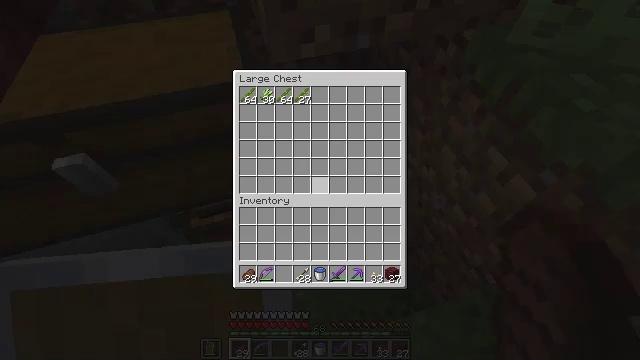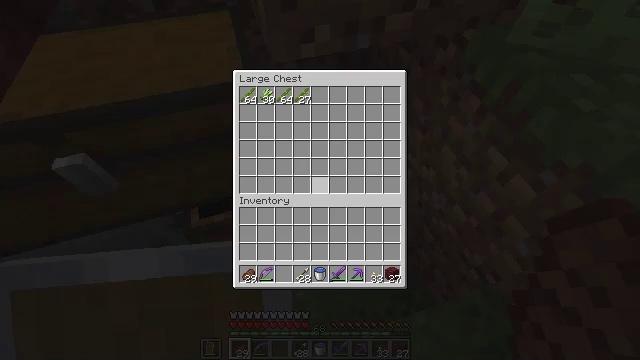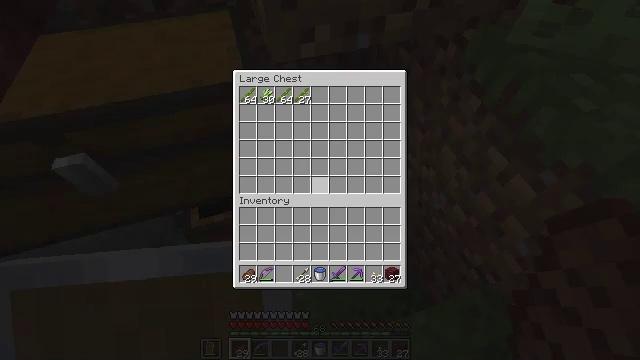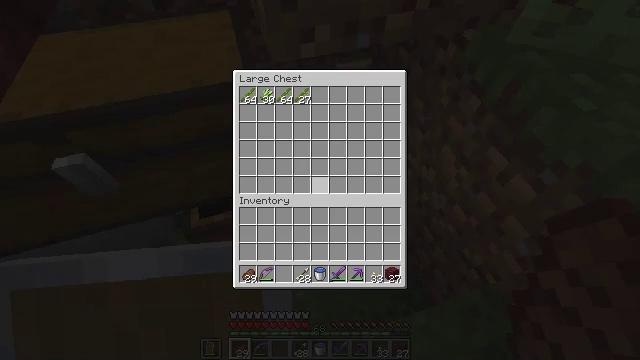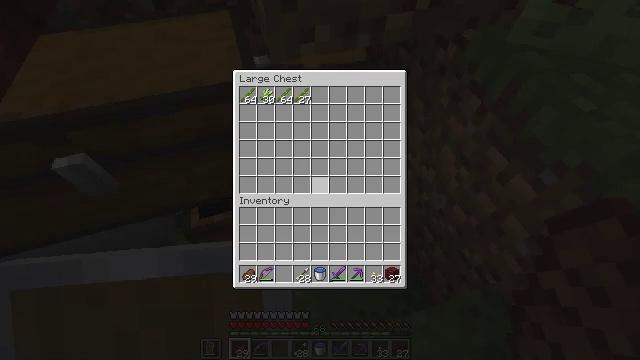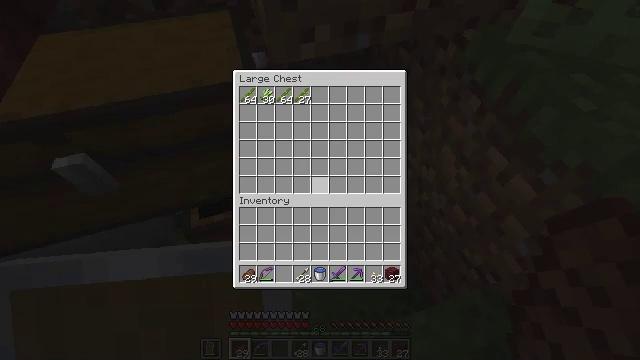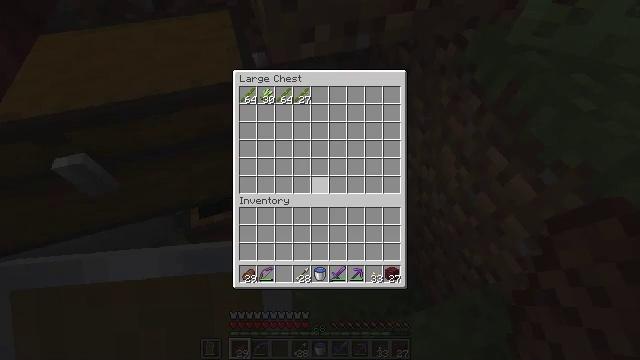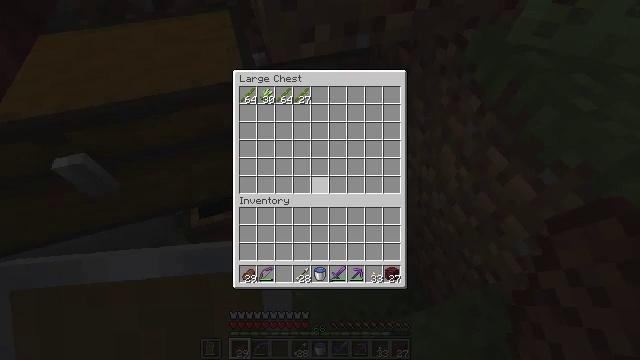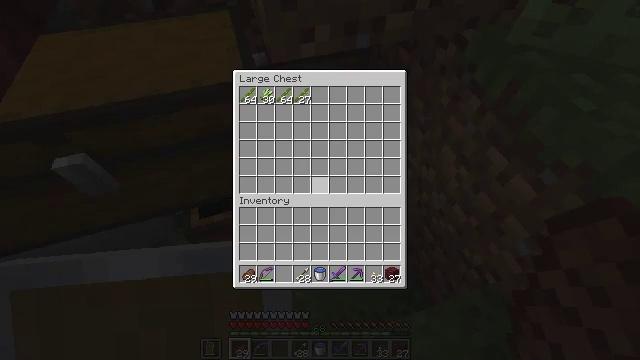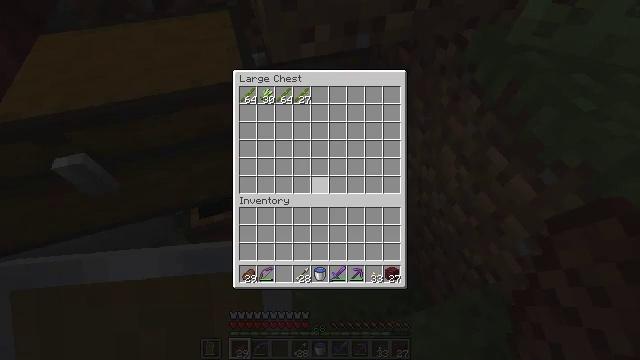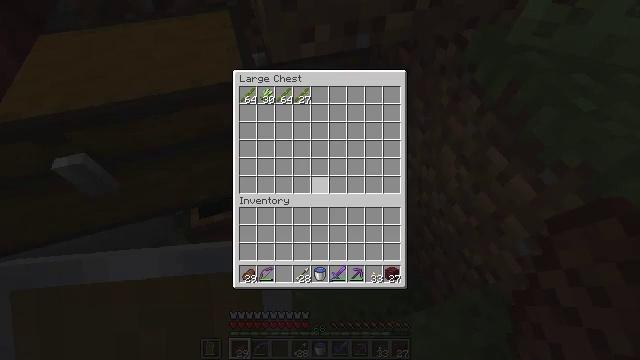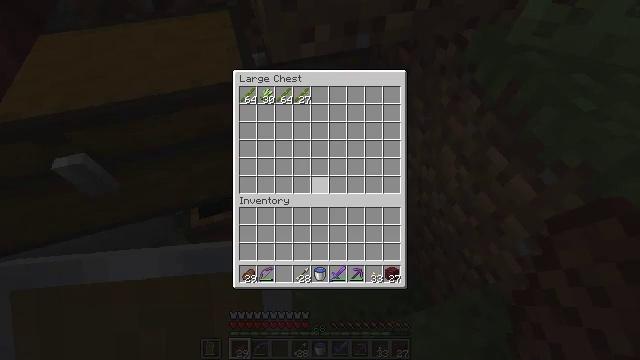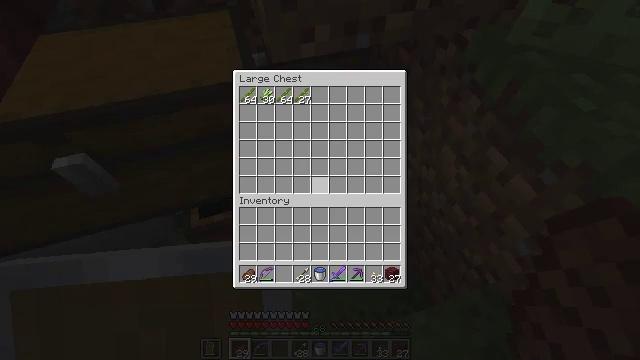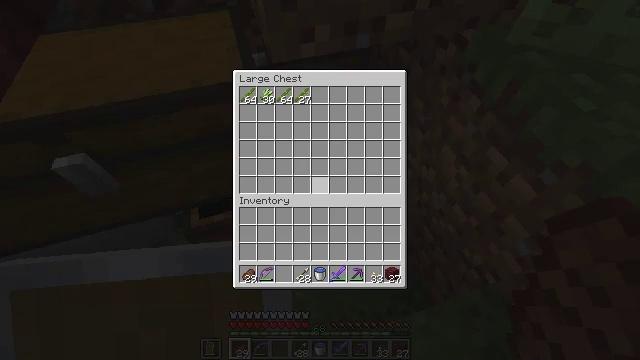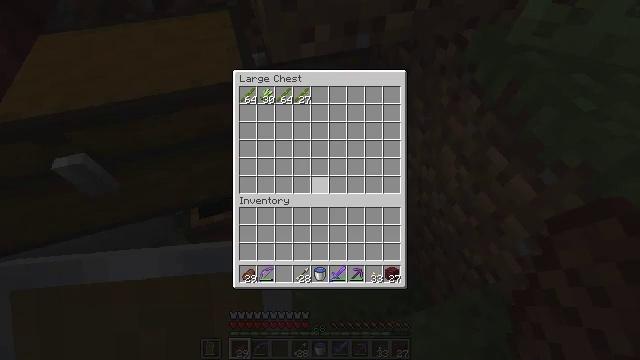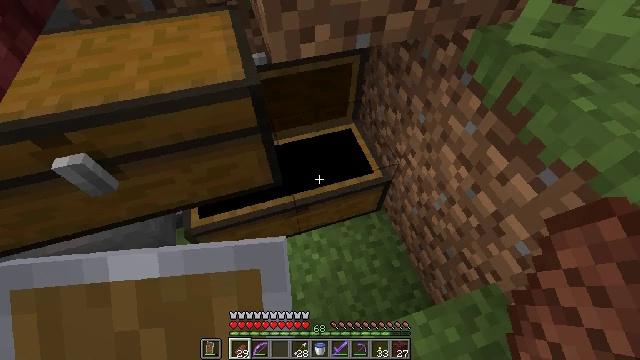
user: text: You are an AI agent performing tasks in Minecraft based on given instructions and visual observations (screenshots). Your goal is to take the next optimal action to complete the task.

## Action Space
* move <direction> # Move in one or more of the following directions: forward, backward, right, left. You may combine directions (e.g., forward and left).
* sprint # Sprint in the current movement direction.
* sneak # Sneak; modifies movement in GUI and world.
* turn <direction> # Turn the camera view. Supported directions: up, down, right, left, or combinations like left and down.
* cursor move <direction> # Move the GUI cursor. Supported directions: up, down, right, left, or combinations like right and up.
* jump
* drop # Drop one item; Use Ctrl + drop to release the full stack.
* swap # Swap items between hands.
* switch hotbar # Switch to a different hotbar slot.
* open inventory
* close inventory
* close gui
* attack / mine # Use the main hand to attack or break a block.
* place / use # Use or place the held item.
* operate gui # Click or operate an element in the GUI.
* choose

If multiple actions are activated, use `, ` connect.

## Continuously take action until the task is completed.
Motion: motion action
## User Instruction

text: Mine the pumpkin from the ground.
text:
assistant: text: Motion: no_op
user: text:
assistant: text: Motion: no_op
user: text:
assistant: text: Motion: no_op
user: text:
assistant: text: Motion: no_op
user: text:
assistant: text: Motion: no_op
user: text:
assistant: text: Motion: no_op
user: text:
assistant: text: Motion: no_op
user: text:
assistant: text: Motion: no_op
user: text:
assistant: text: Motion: no_op
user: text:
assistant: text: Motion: no_op
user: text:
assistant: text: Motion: no_op
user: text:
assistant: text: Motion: no_op
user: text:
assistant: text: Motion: no_op
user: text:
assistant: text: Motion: no_op
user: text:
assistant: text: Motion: open inventory
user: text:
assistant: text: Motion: open inventory
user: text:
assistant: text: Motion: open inventory
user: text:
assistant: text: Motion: no_op
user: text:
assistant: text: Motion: no_op
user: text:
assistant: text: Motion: no_op
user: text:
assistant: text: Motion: move back
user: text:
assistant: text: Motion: move back
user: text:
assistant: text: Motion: move back, turn up, jump
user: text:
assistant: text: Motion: move back, jump
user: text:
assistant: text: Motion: move back, jump
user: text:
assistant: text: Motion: move back, jump
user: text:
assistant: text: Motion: move back, jump
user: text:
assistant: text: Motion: move back, jump
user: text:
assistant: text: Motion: move back, jump
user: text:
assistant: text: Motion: move back